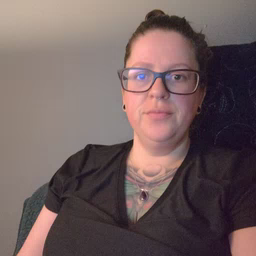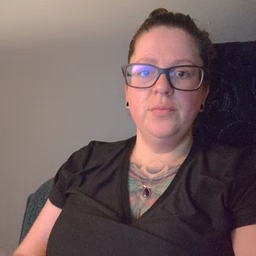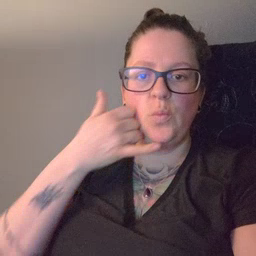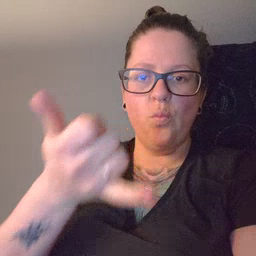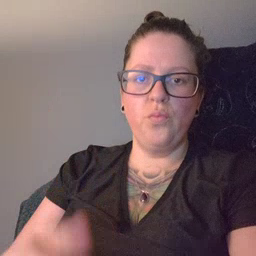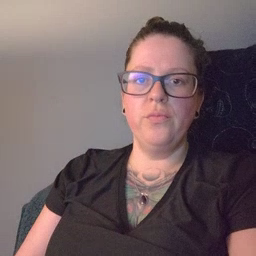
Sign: callonphone